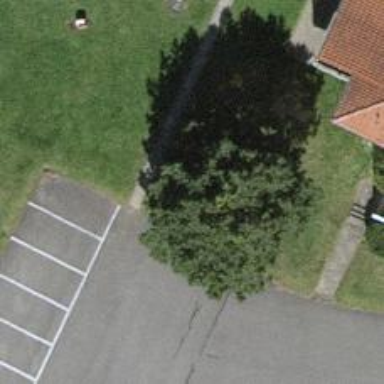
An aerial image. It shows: Picnic table located in leisure land area.